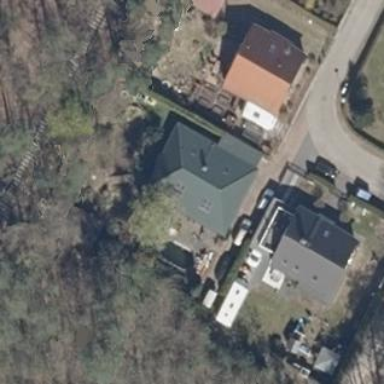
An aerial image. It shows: Detached building with hipped roof.